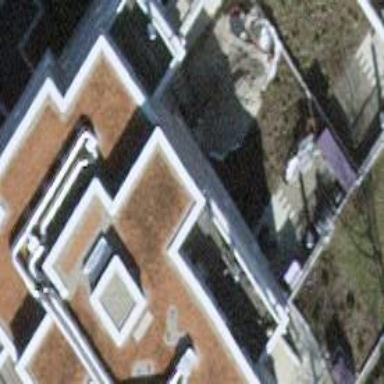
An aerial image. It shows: Building with apartments and flat roof.